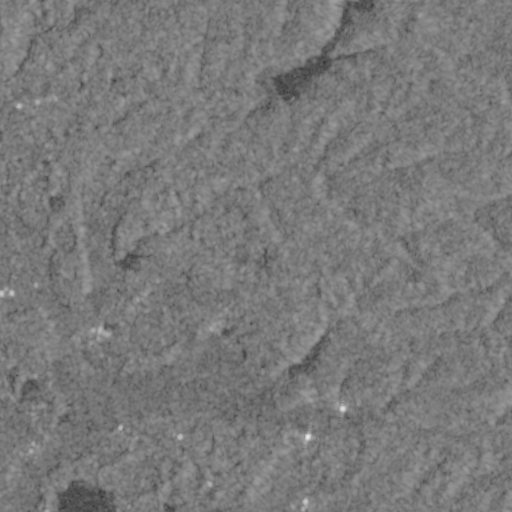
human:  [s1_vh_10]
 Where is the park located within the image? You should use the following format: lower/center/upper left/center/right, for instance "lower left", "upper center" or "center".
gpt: The park is located in the lower center of the image.
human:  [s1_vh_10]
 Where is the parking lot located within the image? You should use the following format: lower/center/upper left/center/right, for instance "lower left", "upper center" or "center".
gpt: The parking lot is located in the lower left of the image.
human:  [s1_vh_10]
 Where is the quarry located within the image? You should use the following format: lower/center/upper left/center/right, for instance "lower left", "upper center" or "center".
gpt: There is no quarry in the image.

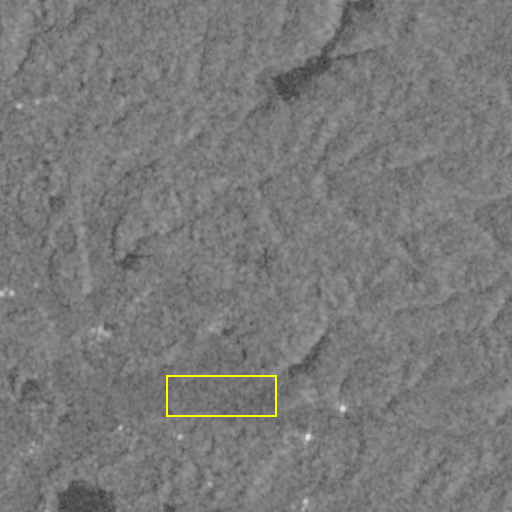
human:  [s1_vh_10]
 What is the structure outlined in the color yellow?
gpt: The structure outlined in yellow is a crop field.
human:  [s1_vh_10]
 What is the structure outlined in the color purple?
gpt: There is no purple outline.